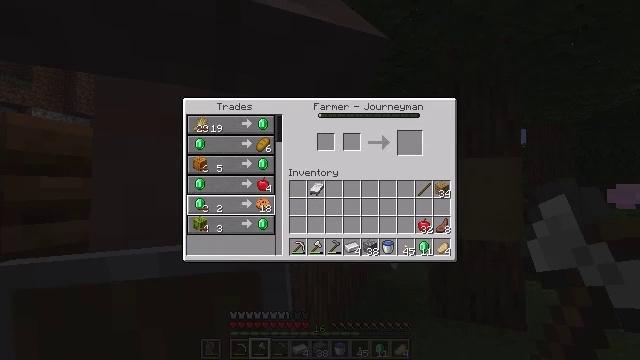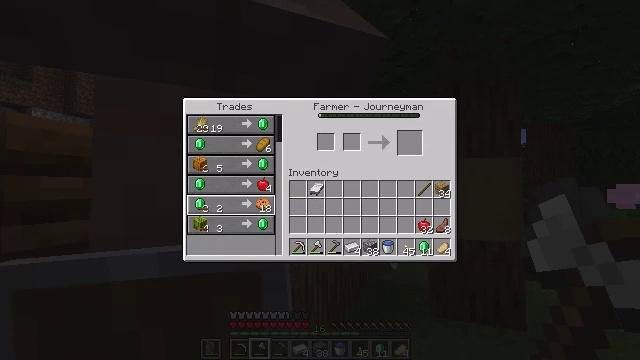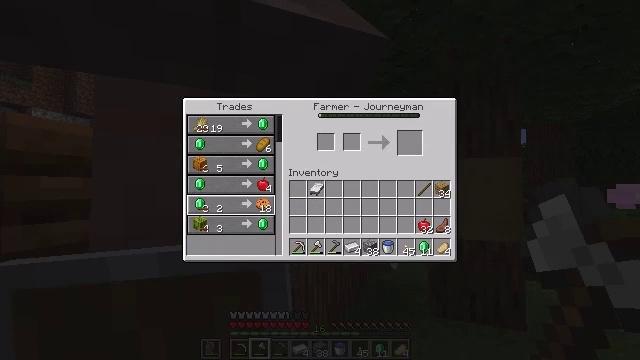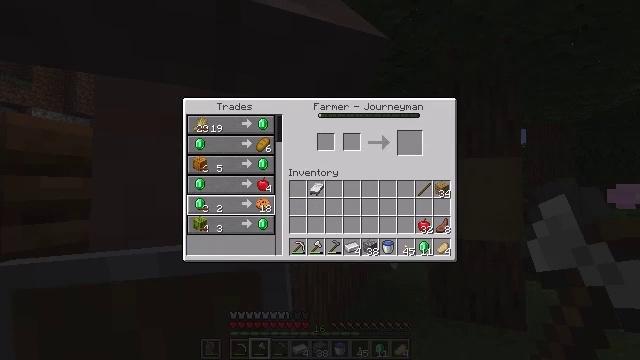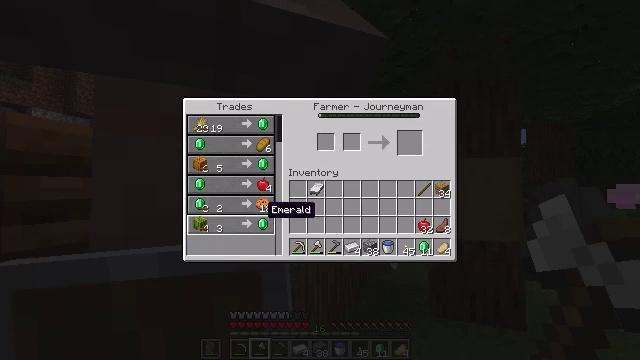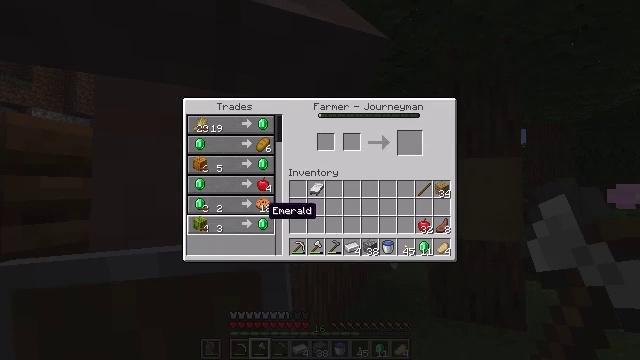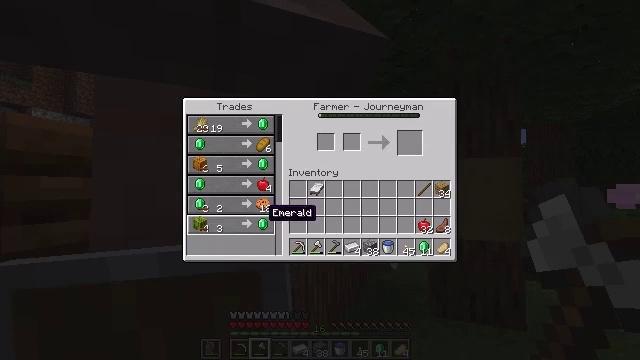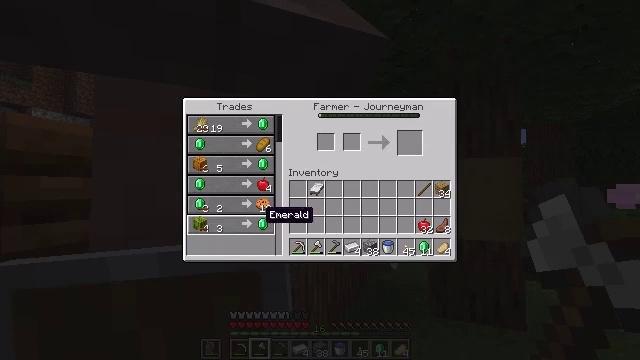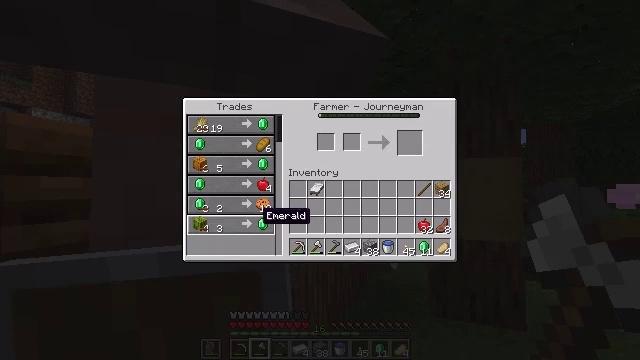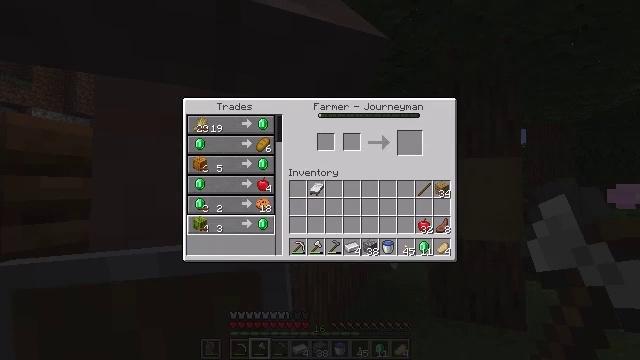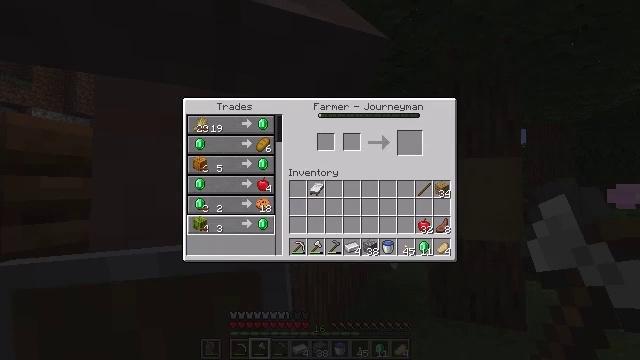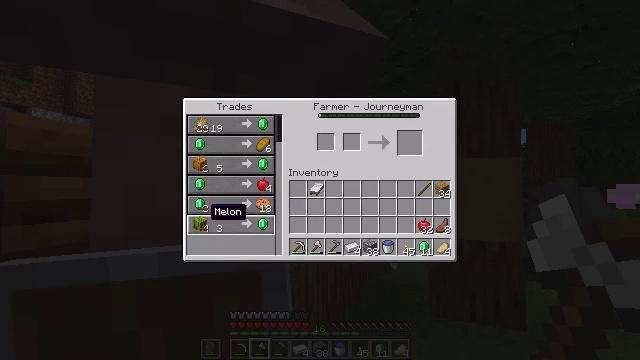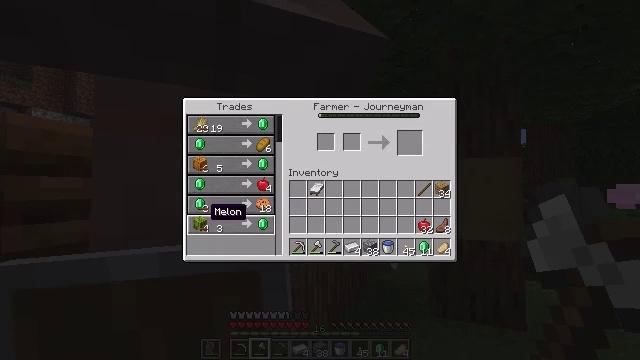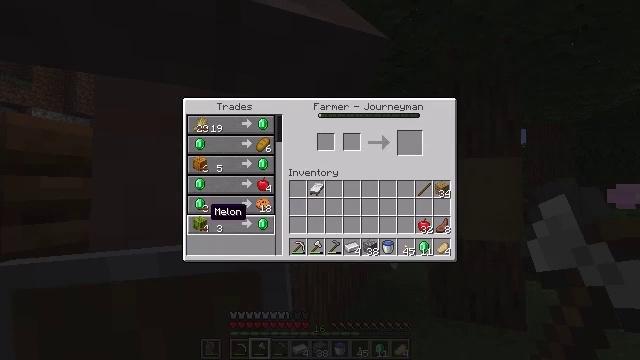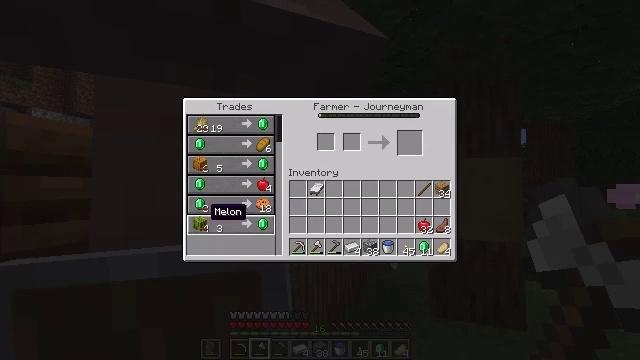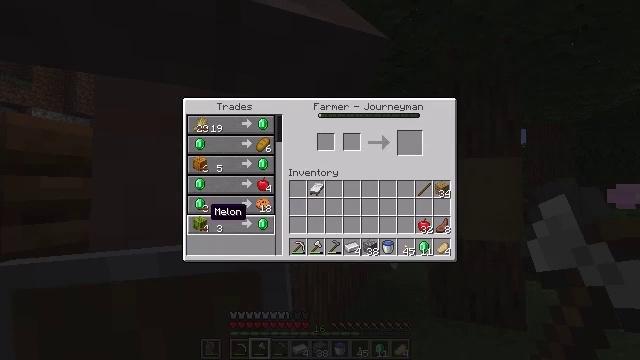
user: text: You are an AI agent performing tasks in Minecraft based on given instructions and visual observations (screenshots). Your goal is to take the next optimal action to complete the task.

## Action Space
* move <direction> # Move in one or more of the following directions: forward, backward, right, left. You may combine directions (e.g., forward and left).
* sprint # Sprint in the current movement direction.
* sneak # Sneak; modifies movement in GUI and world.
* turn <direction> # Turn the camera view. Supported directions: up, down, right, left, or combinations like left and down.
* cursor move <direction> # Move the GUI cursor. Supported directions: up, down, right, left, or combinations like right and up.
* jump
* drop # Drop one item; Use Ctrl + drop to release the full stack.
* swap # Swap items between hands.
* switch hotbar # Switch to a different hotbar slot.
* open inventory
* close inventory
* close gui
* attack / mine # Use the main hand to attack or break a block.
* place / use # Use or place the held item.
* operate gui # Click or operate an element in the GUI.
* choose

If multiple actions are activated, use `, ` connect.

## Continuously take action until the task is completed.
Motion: motion action
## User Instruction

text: Use the crafting table to make a cookie.
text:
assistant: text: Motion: no_op
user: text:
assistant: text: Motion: cursor move right
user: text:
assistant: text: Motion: cursor move right
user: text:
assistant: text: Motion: cursor move right
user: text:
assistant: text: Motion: no_op
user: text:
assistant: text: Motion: no_op
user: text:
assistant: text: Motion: no_op
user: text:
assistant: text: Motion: no_op
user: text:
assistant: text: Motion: no_op
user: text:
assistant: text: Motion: cursor move left
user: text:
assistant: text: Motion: cursor move left
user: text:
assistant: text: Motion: no_op
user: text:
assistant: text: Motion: no_op
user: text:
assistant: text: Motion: no_op
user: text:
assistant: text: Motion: no_op
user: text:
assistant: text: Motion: no_op
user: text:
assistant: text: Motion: no_op
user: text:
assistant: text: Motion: no_op
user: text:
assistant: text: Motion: no_op
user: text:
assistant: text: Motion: no_op
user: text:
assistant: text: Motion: no_op
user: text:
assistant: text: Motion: cursor move up
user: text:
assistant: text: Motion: cursor move up
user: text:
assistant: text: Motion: cursor move up
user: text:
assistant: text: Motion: no_op
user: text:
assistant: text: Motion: no_op
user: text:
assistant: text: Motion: no_op
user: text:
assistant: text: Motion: no_op
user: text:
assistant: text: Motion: no_op
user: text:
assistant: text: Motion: no_op